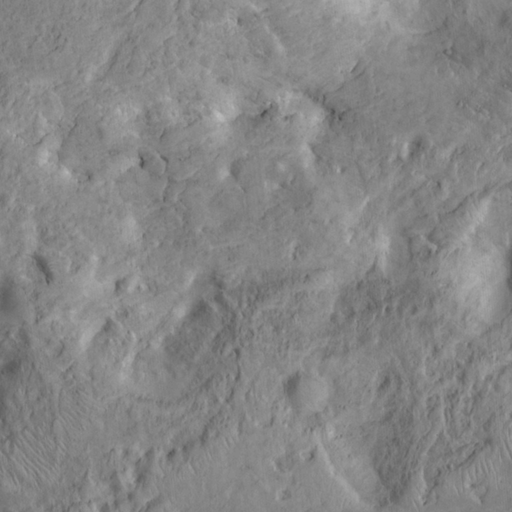
Objects detected: cone, cone